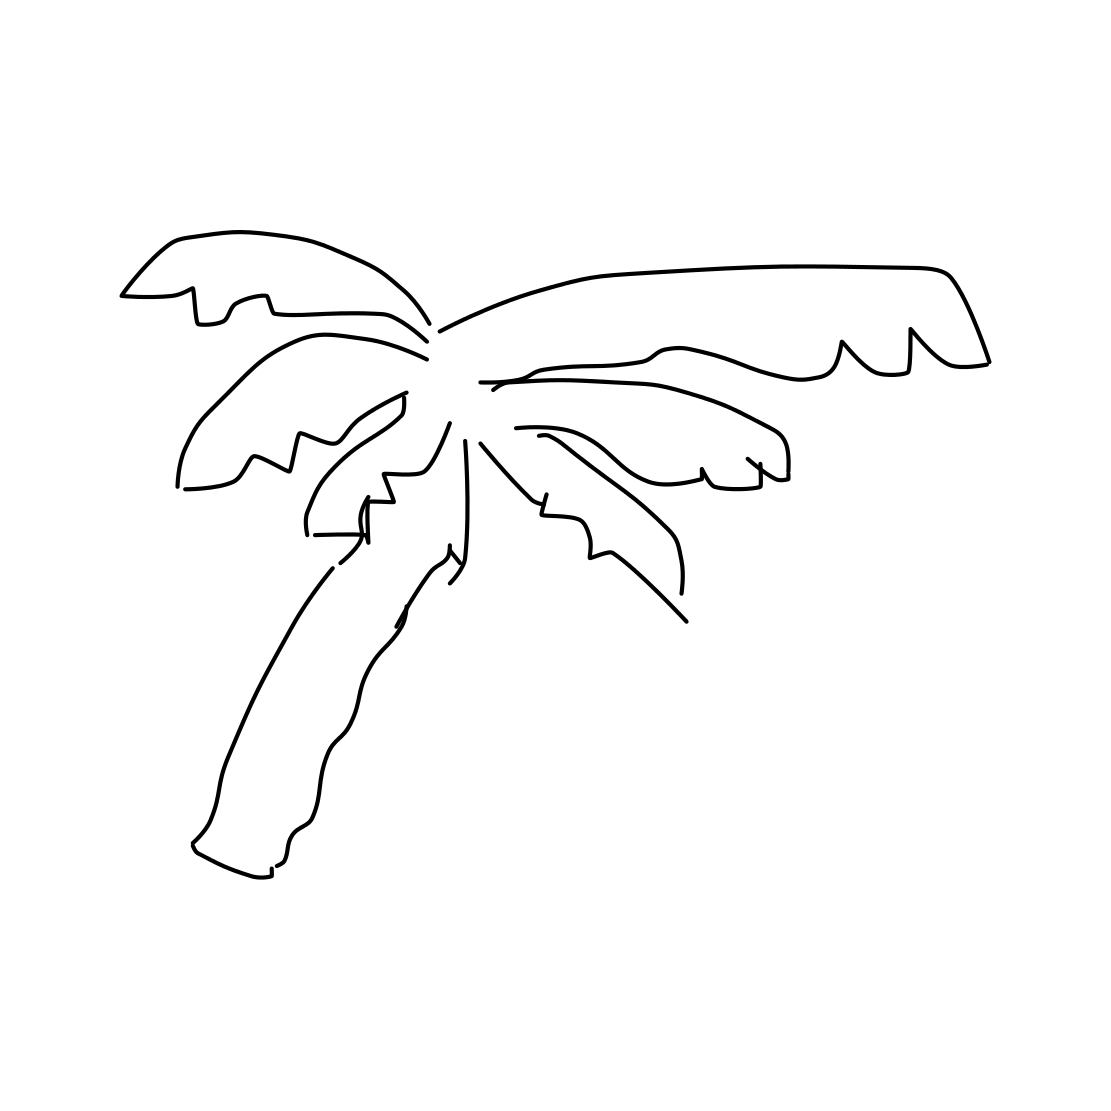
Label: palm tree